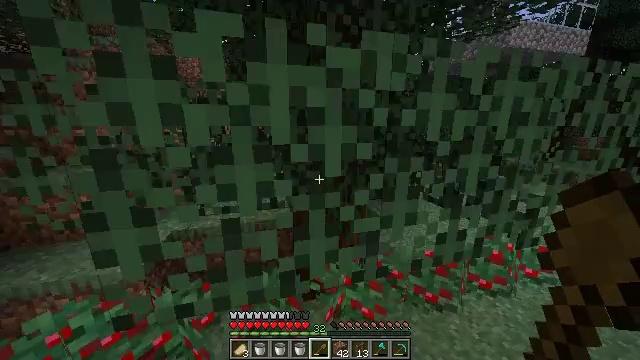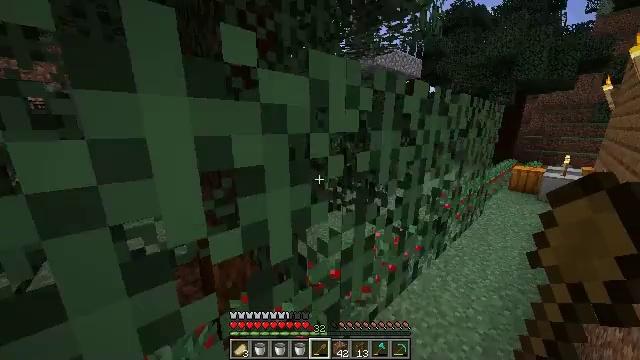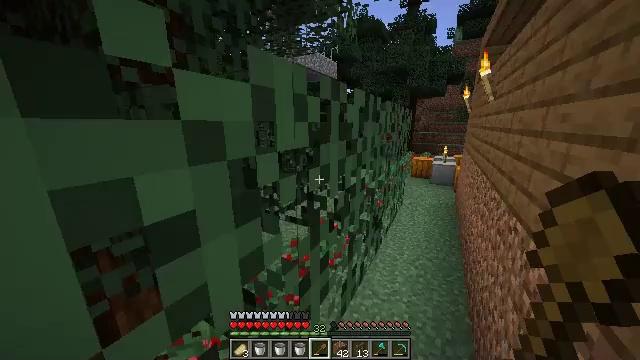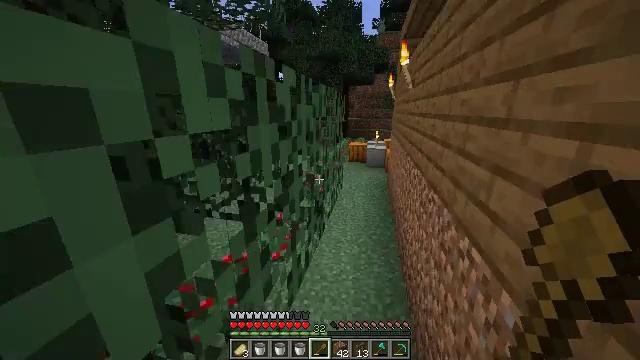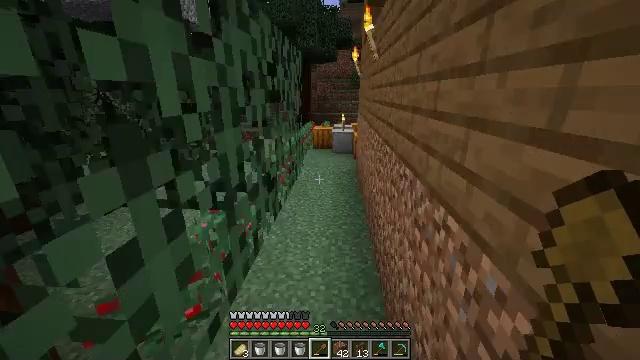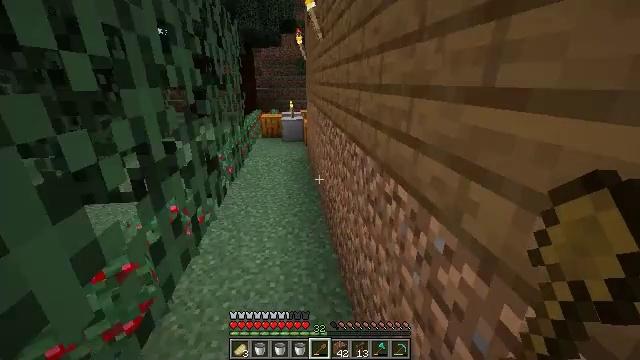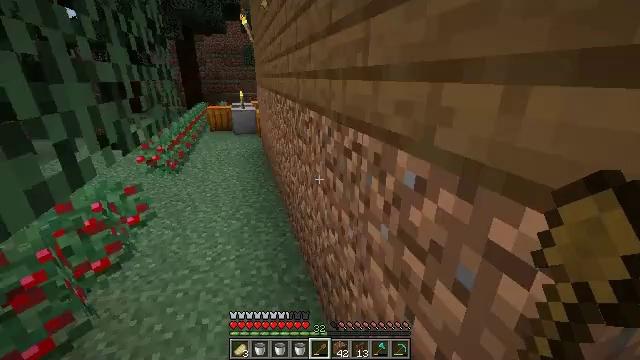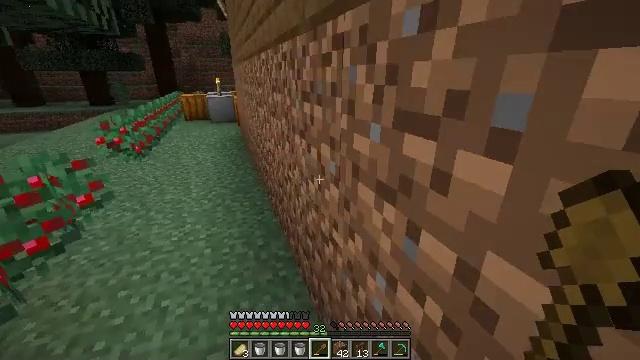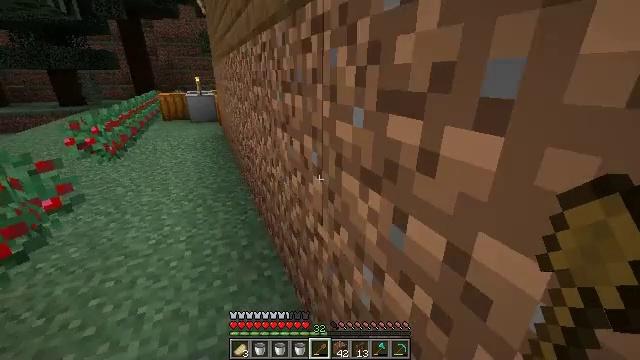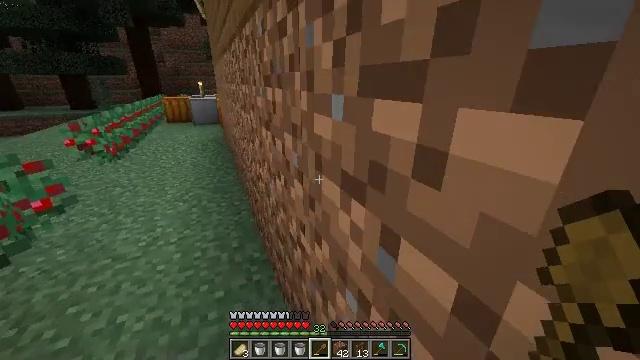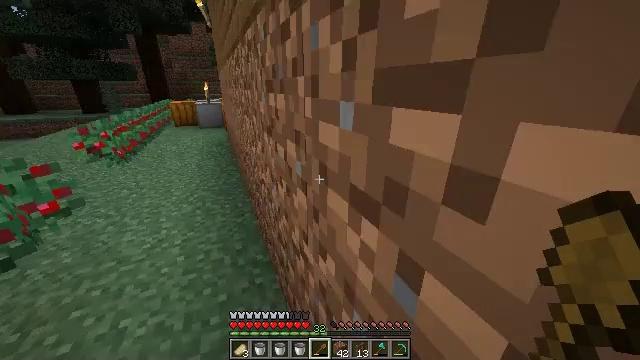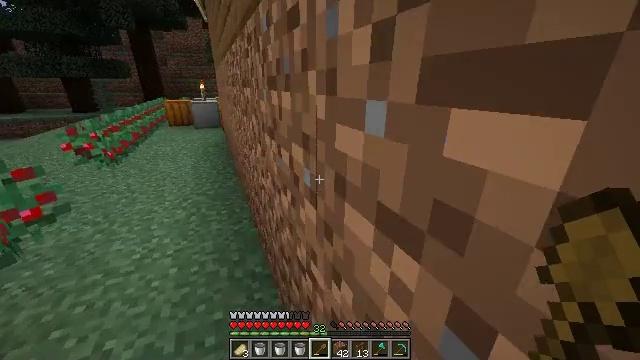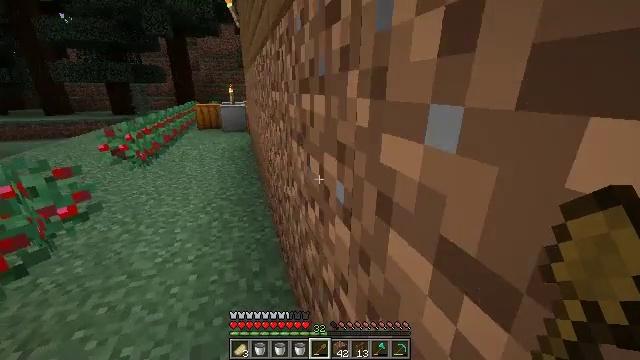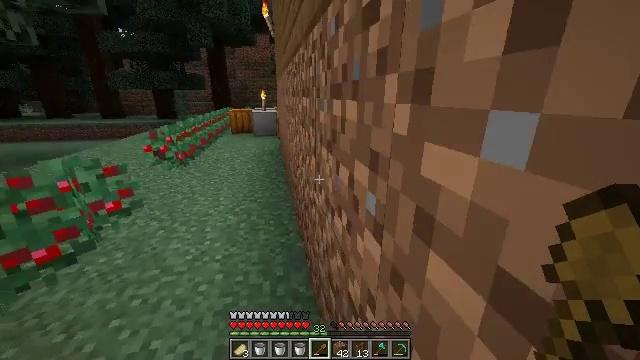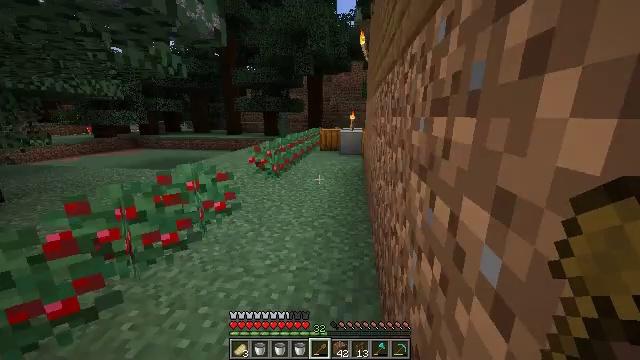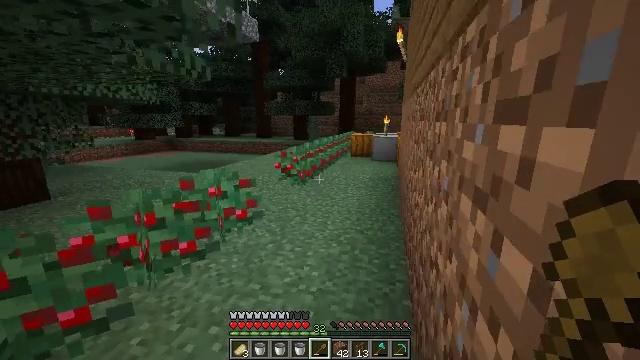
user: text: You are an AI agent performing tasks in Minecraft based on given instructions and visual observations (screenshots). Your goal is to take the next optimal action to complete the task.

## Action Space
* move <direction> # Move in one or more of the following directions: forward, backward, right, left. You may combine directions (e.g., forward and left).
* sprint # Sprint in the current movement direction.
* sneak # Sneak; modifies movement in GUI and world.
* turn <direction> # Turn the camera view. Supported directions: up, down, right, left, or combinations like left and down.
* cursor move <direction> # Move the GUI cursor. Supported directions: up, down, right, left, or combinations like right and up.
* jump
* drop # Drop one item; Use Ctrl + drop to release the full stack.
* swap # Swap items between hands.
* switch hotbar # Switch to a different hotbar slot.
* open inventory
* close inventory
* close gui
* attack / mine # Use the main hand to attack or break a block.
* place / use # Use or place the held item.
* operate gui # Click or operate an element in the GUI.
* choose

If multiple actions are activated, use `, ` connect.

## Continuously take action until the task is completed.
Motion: motion action
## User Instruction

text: Dig up potatoes from the soil.
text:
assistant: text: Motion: move forward, sprint, turn right, jump
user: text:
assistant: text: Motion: move forward and move right, turn right
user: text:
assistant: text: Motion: move forward and move right, turn right and down
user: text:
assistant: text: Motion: move forward and move right, turn right and down
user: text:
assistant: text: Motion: move forward and move right, turn right and down
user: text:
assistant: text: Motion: move forward and move right, turn right
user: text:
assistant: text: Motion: move forward and move right, sprint, turn right
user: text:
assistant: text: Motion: move forward and move right, sprint, turn right
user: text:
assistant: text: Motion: move forward and move right, sprint
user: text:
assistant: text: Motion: move forward and move right, sprint
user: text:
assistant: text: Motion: move forward and move right, sprint
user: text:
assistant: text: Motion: move forward and move right, sprint, turn left and up
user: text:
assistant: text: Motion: move forward and move right, sprint, turn left and up
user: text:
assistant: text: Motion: move forward and move right, sprint, turn left and up
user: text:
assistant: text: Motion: move forward and move right, sprint, turn left and up
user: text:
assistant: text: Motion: move forward
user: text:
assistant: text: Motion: move forward
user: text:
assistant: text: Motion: move forward, turn left
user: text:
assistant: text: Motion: move forward, turn left
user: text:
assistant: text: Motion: move forward, turn left
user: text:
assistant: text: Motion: move forward and move right, turn left
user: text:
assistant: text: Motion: move forward and move right, turn left
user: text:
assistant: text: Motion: move forward and move right, turn left
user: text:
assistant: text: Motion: move forward and move right, sprint, turn left and up
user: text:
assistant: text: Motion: move forward and move right, sprint, turn left
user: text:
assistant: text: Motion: move forward and move right, sprint
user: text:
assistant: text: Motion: move forward, sprint
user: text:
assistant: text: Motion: move forward and move right, sprint, turn up
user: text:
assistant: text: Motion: move forward and move right, sprint, turn left and up
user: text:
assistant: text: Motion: move forward and move right, turn left and up